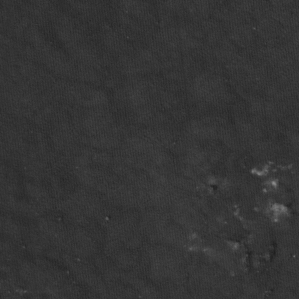
Label: non_frost